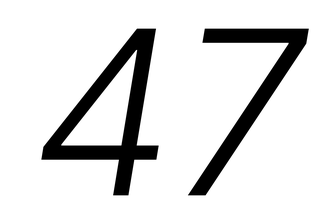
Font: Inter-Italic_Light_Italic